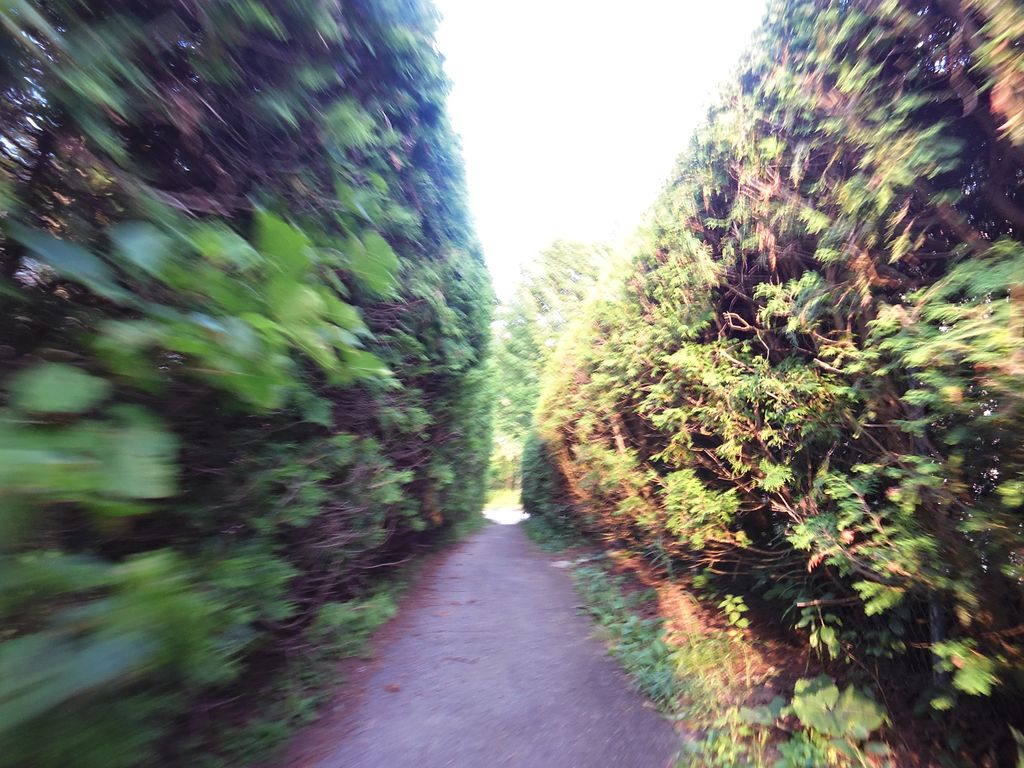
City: ottawa-gatineau